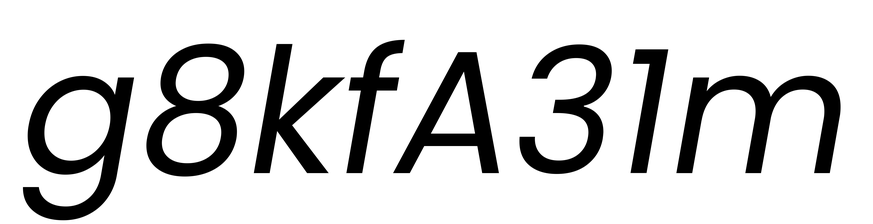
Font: Poppins-Italic